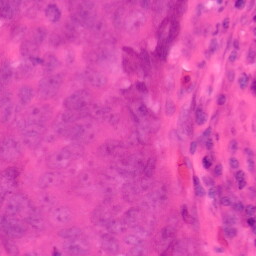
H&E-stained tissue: Colon